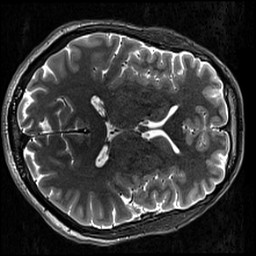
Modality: T2w
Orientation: axial
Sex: male